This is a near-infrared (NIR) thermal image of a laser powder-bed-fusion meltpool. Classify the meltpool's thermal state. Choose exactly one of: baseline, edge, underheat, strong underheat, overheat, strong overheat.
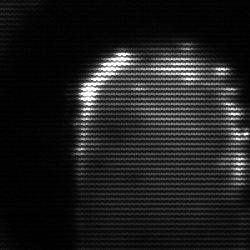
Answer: baseline